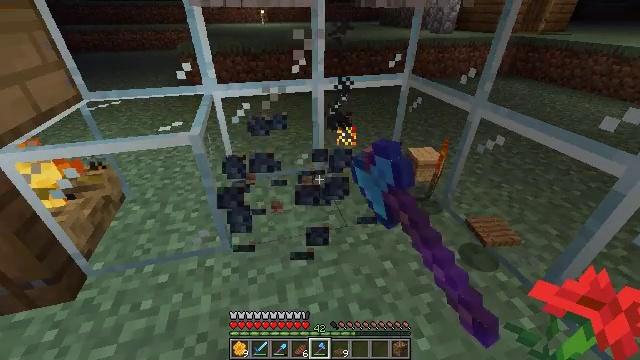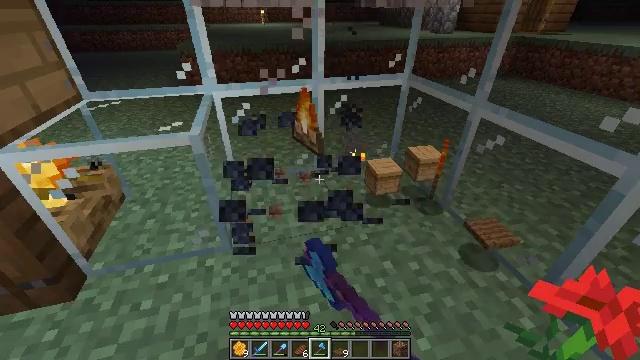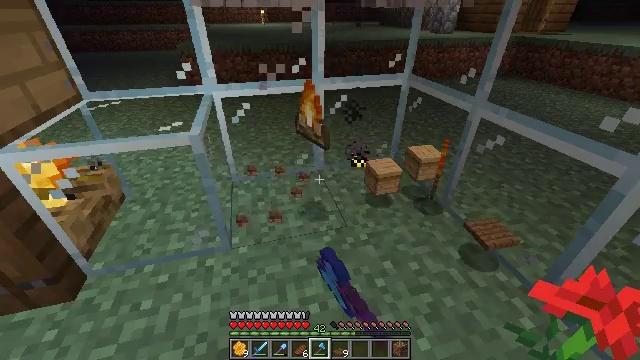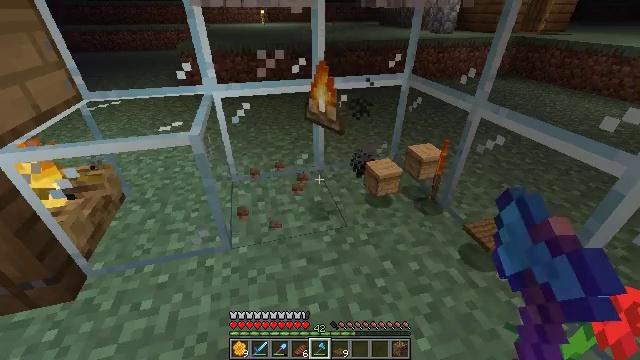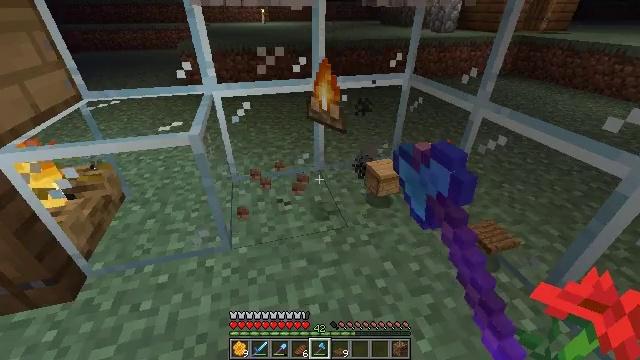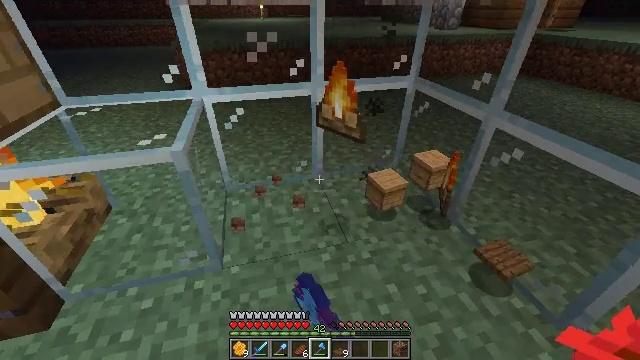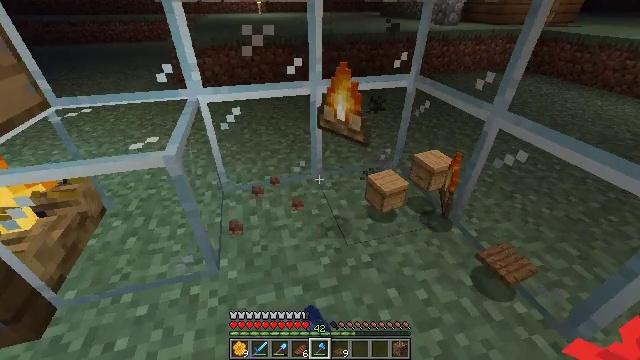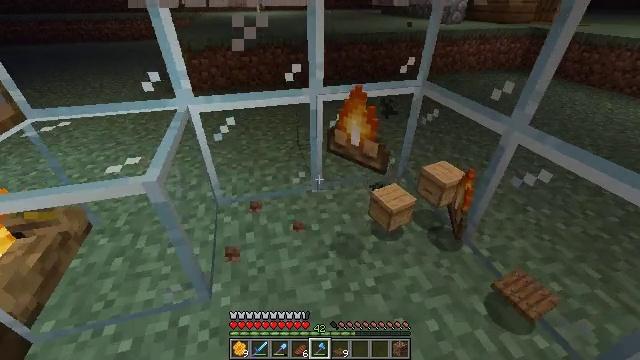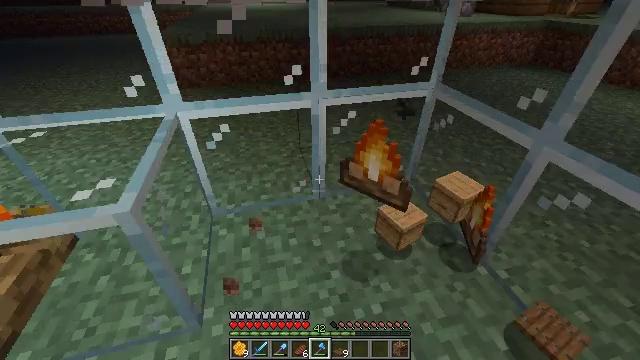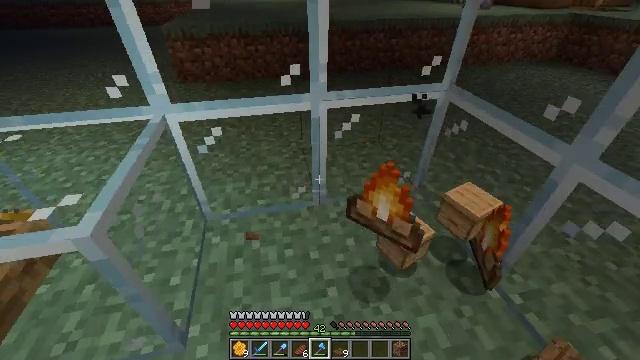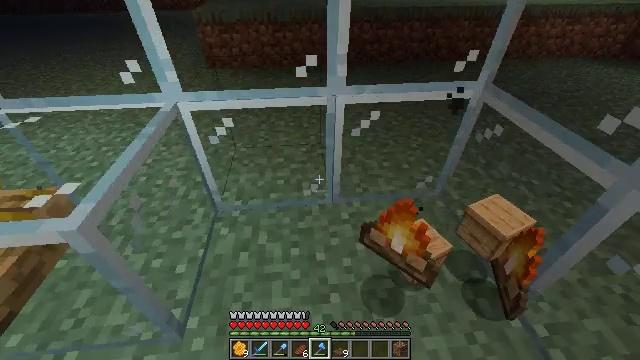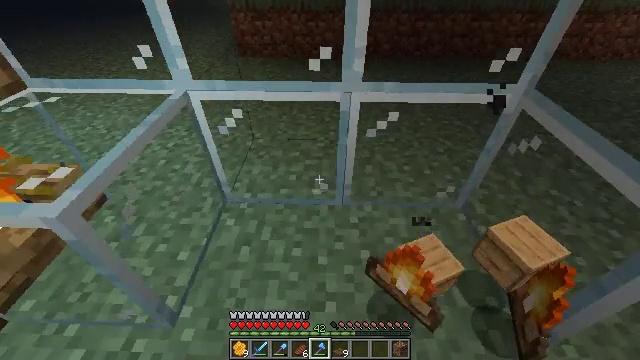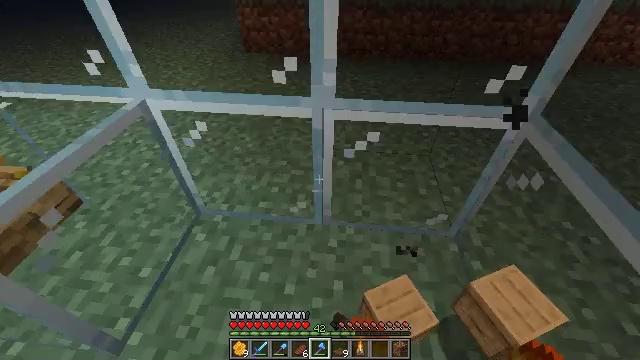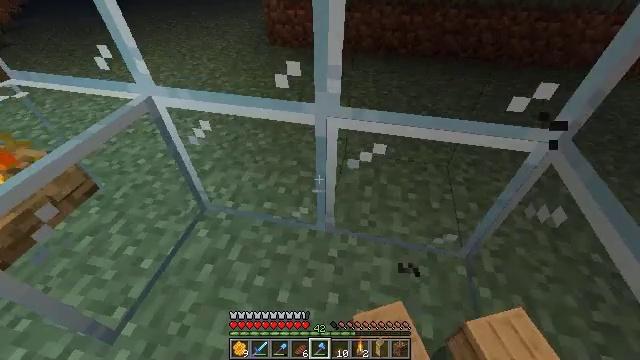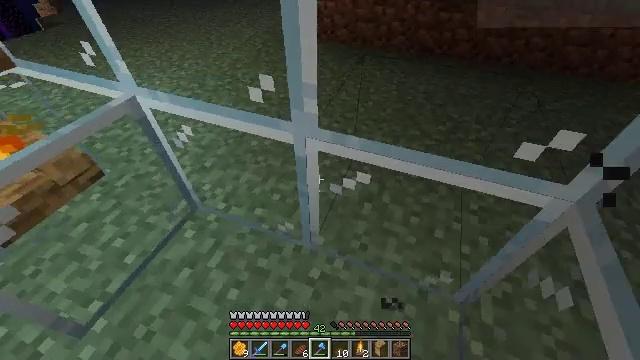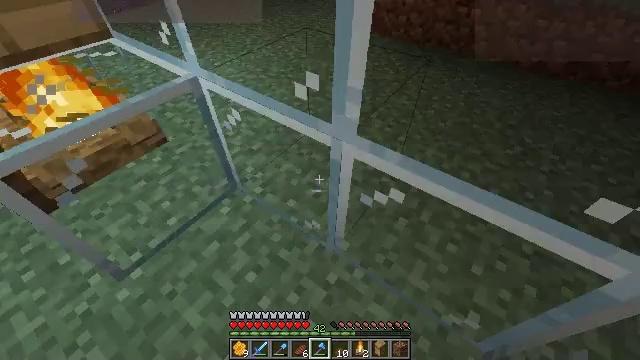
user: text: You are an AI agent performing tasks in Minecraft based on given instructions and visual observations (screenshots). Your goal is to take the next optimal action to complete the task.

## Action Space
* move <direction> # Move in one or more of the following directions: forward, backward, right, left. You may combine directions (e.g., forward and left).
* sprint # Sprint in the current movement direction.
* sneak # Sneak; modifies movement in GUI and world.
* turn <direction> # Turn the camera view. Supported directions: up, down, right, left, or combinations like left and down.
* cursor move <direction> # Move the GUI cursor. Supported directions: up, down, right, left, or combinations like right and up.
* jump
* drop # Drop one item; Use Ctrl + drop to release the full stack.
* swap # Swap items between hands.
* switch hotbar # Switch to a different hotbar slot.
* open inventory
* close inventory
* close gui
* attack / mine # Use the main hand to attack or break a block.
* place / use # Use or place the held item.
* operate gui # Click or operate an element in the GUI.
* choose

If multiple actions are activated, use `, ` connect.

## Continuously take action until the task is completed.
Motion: motion action
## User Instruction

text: Destroy the beehive to relocate it.
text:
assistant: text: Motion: attack / mine
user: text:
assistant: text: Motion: attack / mine
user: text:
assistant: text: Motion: attack / mine
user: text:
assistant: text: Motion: move forward, attack / mine
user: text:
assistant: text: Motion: move forward
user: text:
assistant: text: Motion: move forward
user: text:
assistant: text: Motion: move forward
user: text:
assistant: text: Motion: move forward and move right, turn down
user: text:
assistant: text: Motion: move forward and move right, turn left and down
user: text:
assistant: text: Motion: move forward and move right, turn left and down
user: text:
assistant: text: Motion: move forward and move right, turn left and down
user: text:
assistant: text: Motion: move forward and move right, turn left
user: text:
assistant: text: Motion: move forward and move right, turn left and down
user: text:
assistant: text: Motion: move forward and move right, turn left and down
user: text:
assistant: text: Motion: move forward and move right, turn left and down
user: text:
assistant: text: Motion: move forward and move right, turn left
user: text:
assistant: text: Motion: move forward and move right, turn left and up
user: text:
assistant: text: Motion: move forward and move right, turn left and up
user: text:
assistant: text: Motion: turn left and up
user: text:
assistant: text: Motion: turn left and up
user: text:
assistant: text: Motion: no_op
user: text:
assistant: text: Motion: no_op
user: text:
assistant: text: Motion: no_op
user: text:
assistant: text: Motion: turn right
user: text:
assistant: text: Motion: move forward, turn right
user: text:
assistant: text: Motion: move forward and move left
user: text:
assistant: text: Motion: move forward and move left, turn right
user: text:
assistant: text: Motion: move forward and move left, turn right
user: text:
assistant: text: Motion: move forward and move left, turn right
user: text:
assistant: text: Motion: move forward and move left, turn right